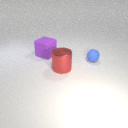
large purple rubber cube to the left of large red metal cylinder